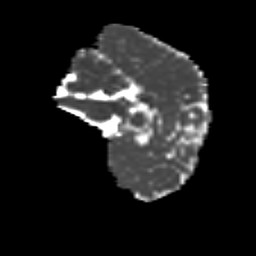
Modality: MD
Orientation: sagittal
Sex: female
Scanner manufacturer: siemens
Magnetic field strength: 3 T
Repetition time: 5 s
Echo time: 0.071 s